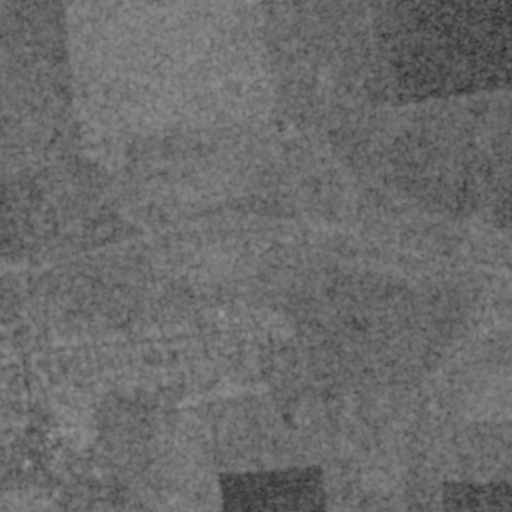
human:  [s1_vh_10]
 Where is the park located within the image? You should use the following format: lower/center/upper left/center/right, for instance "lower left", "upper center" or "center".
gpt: The park is located in the lower left of the image.
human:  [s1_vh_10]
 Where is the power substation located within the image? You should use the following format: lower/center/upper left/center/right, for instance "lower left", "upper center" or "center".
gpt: The power substation is located in the upper left of the image.
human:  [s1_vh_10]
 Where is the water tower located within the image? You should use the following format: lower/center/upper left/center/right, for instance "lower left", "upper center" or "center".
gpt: The water tower is located in the lower left of the image.
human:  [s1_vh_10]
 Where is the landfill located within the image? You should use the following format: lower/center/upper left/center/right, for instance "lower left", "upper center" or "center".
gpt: There is no landfill in the image.

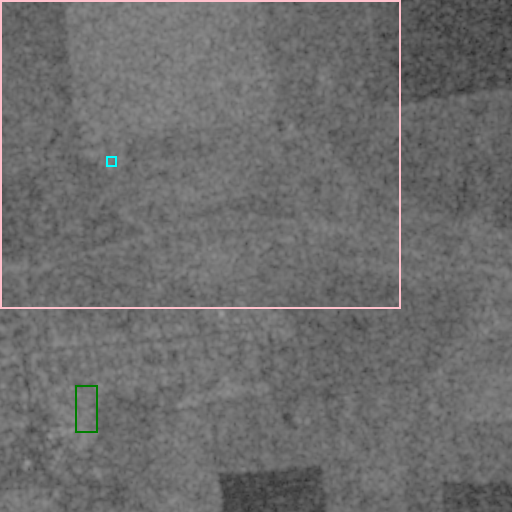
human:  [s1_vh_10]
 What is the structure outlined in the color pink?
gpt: The structure outlined in pink is a crop field.
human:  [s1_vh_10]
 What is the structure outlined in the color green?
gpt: The structure outlined in green is a park.
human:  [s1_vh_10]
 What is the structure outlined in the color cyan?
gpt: The structure outlined in cyan is a power substation.
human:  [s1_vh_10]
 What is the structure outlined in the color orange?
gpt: There is no orange outline.